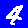
Digit: 4